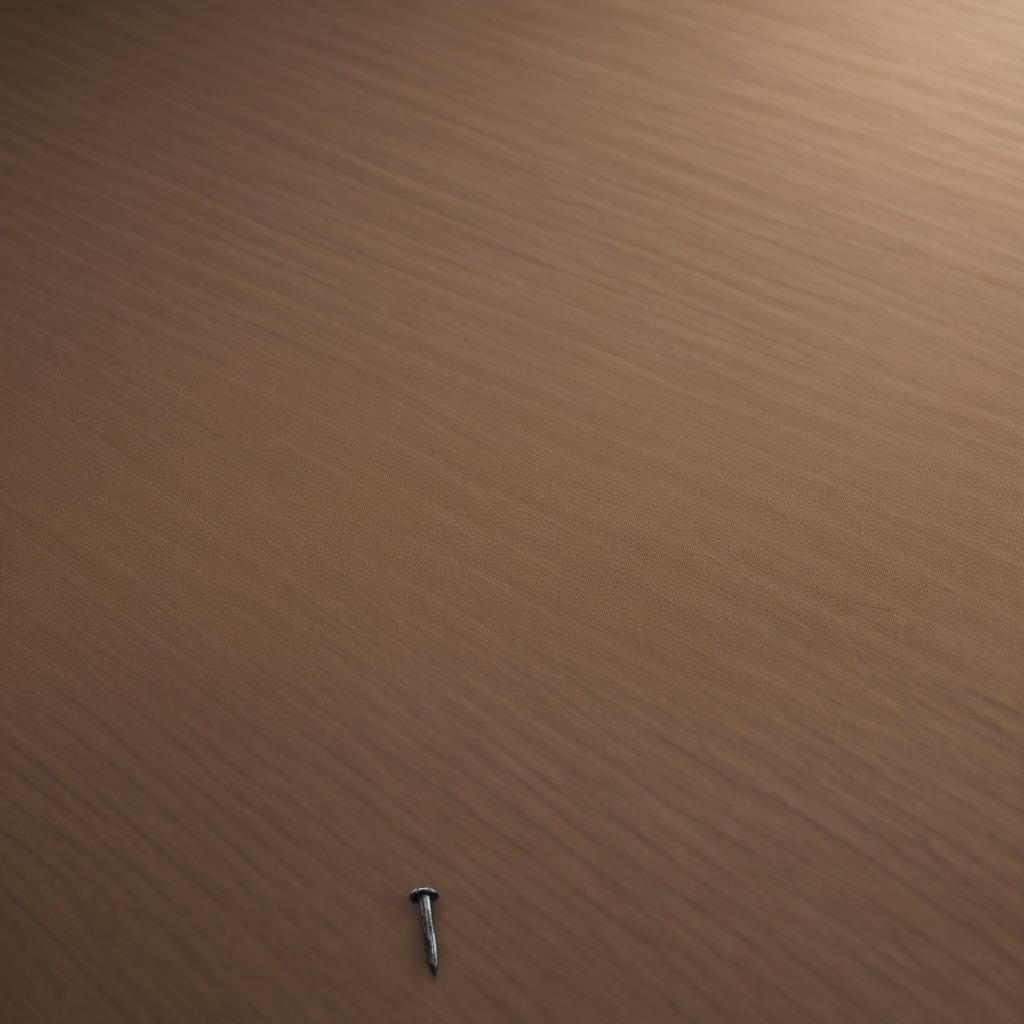
A nail is lying on a wooden table.